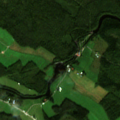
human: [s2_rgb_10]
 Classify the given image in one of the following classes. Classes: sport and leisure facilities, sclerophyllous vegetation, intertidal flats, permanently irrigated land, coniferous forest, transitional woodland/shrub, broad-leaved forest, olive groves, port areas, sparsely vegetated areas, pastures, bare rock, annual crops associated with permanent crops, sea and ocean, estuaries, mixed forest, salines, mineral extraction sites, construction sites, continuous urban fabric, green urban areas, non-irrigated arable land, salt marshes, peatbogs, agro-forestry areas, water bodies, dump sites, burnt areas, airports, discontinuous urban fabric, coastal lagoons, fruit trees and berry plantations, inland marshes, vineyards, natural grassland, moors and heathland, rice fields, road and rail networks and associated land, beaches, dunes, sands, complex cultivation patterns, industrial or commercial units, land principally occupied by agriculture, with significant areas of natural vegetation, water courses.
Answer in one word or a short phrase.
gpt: non-irrigated arable land, land principally occupied by agriculture, with significant areas of natural vegetation, coniferous forest, mixed forest